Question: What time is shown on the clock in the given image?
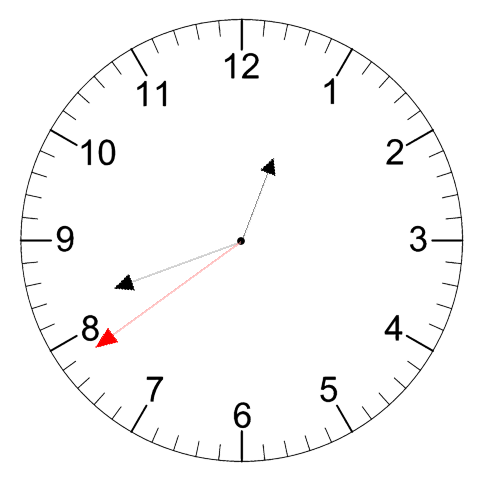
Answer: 12:41:39